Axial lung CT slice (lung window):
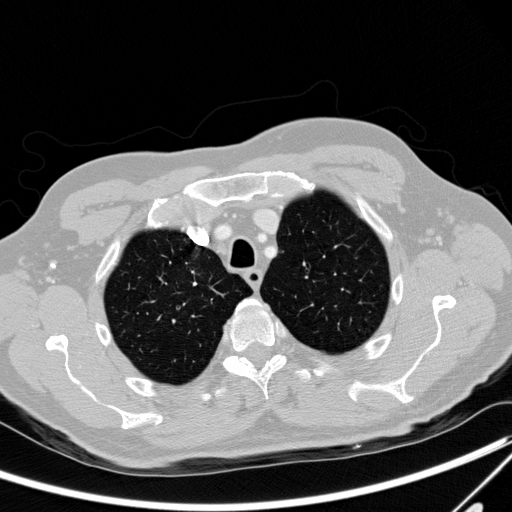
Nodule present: no